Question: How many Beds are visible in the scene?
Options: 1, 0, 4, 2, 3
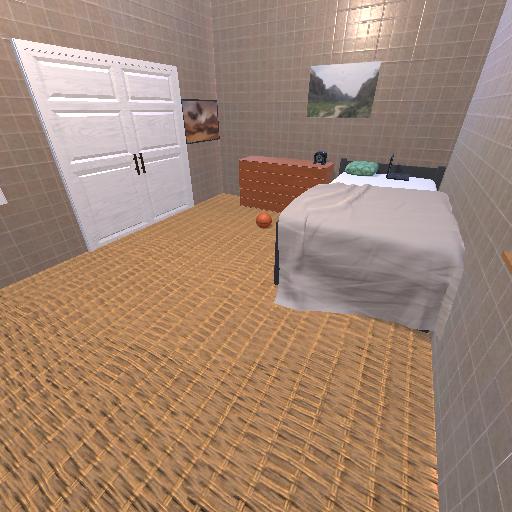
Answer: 1